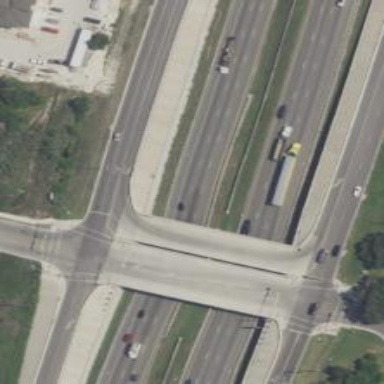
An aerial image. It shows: Secondary link road.